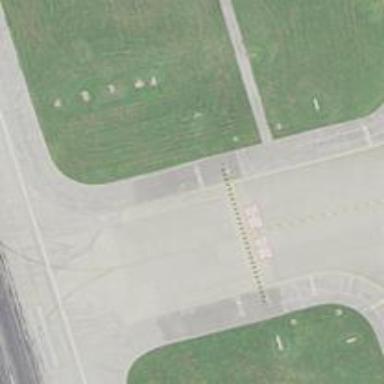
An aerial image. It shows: View of taxiway at the airport.